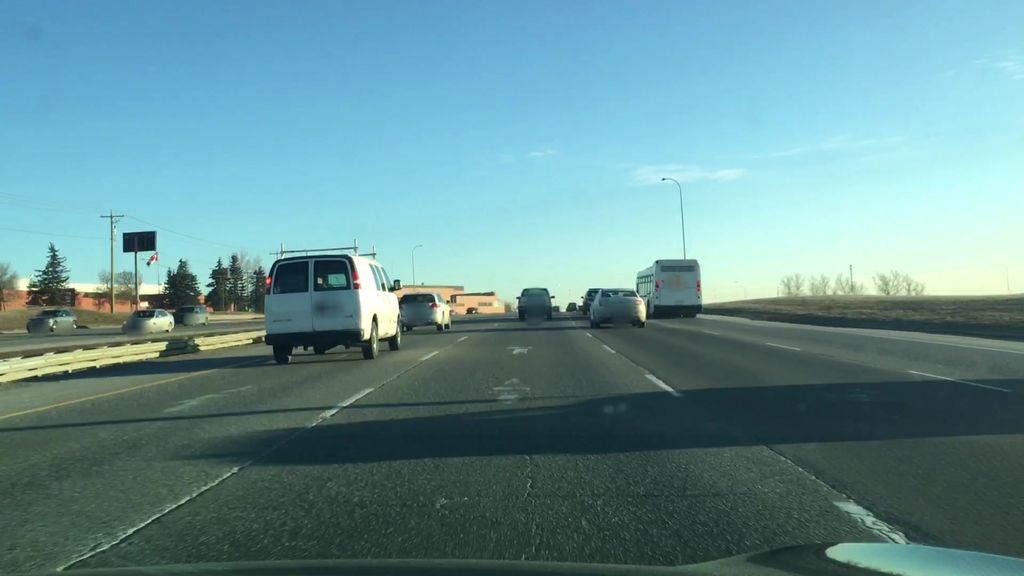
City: calgary